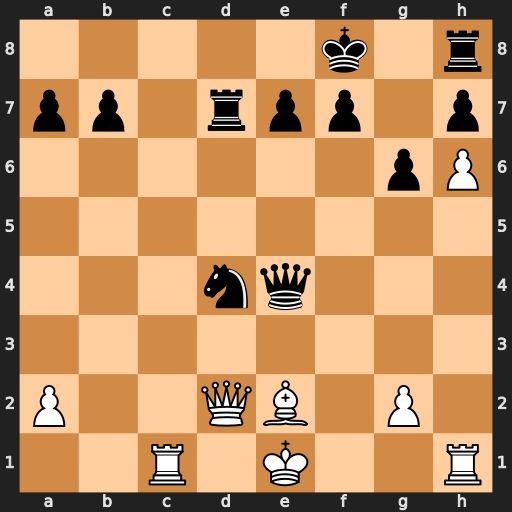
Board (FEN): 5k1r/pp1rpp1p/6pP/8/3nq3/8/P2QB1P1/2R1K2R
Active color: w
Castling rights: K
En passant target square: -
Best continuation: Rc8+ Rd8 Rxd8#